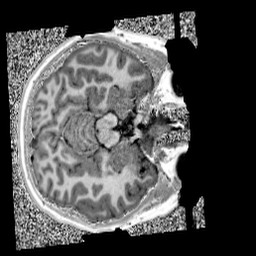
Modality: UNIT1
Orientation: axial
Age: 13
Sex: female
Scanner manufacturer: siemens
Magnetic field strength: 3 T
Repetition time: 4 s
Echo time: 0.00299 s